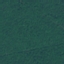
Label: Forest